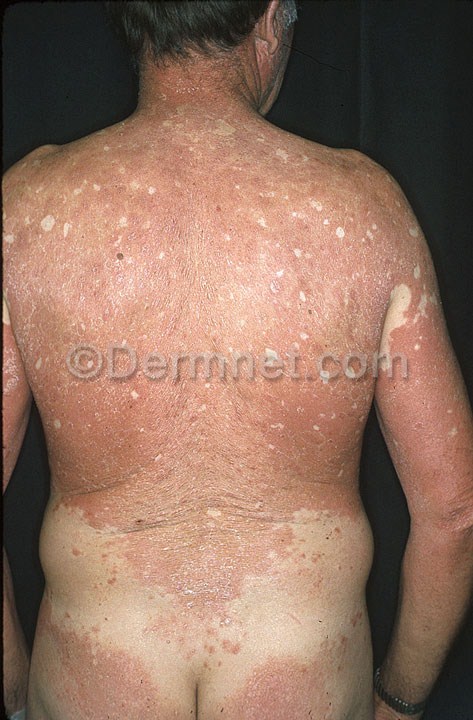
Disease: Psoriasis pictures Lichen Planus and related diseases